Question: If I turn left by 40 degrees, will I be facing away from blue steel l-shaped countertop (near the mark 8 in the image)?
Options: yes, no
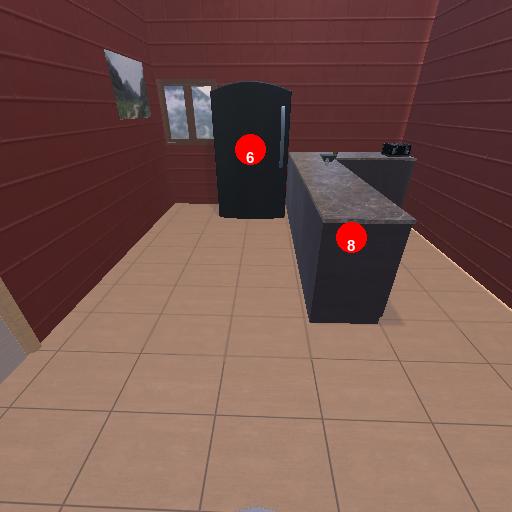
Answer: yes